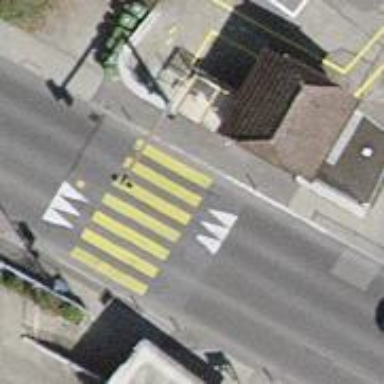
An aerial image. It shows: Traffic signals at road crossing.